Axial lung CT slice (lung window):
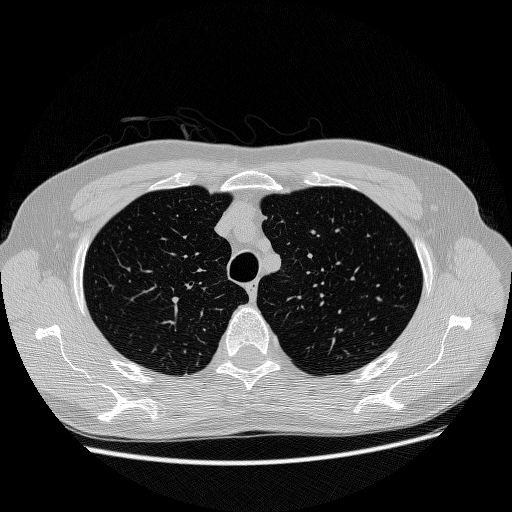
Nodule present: no